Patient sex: M
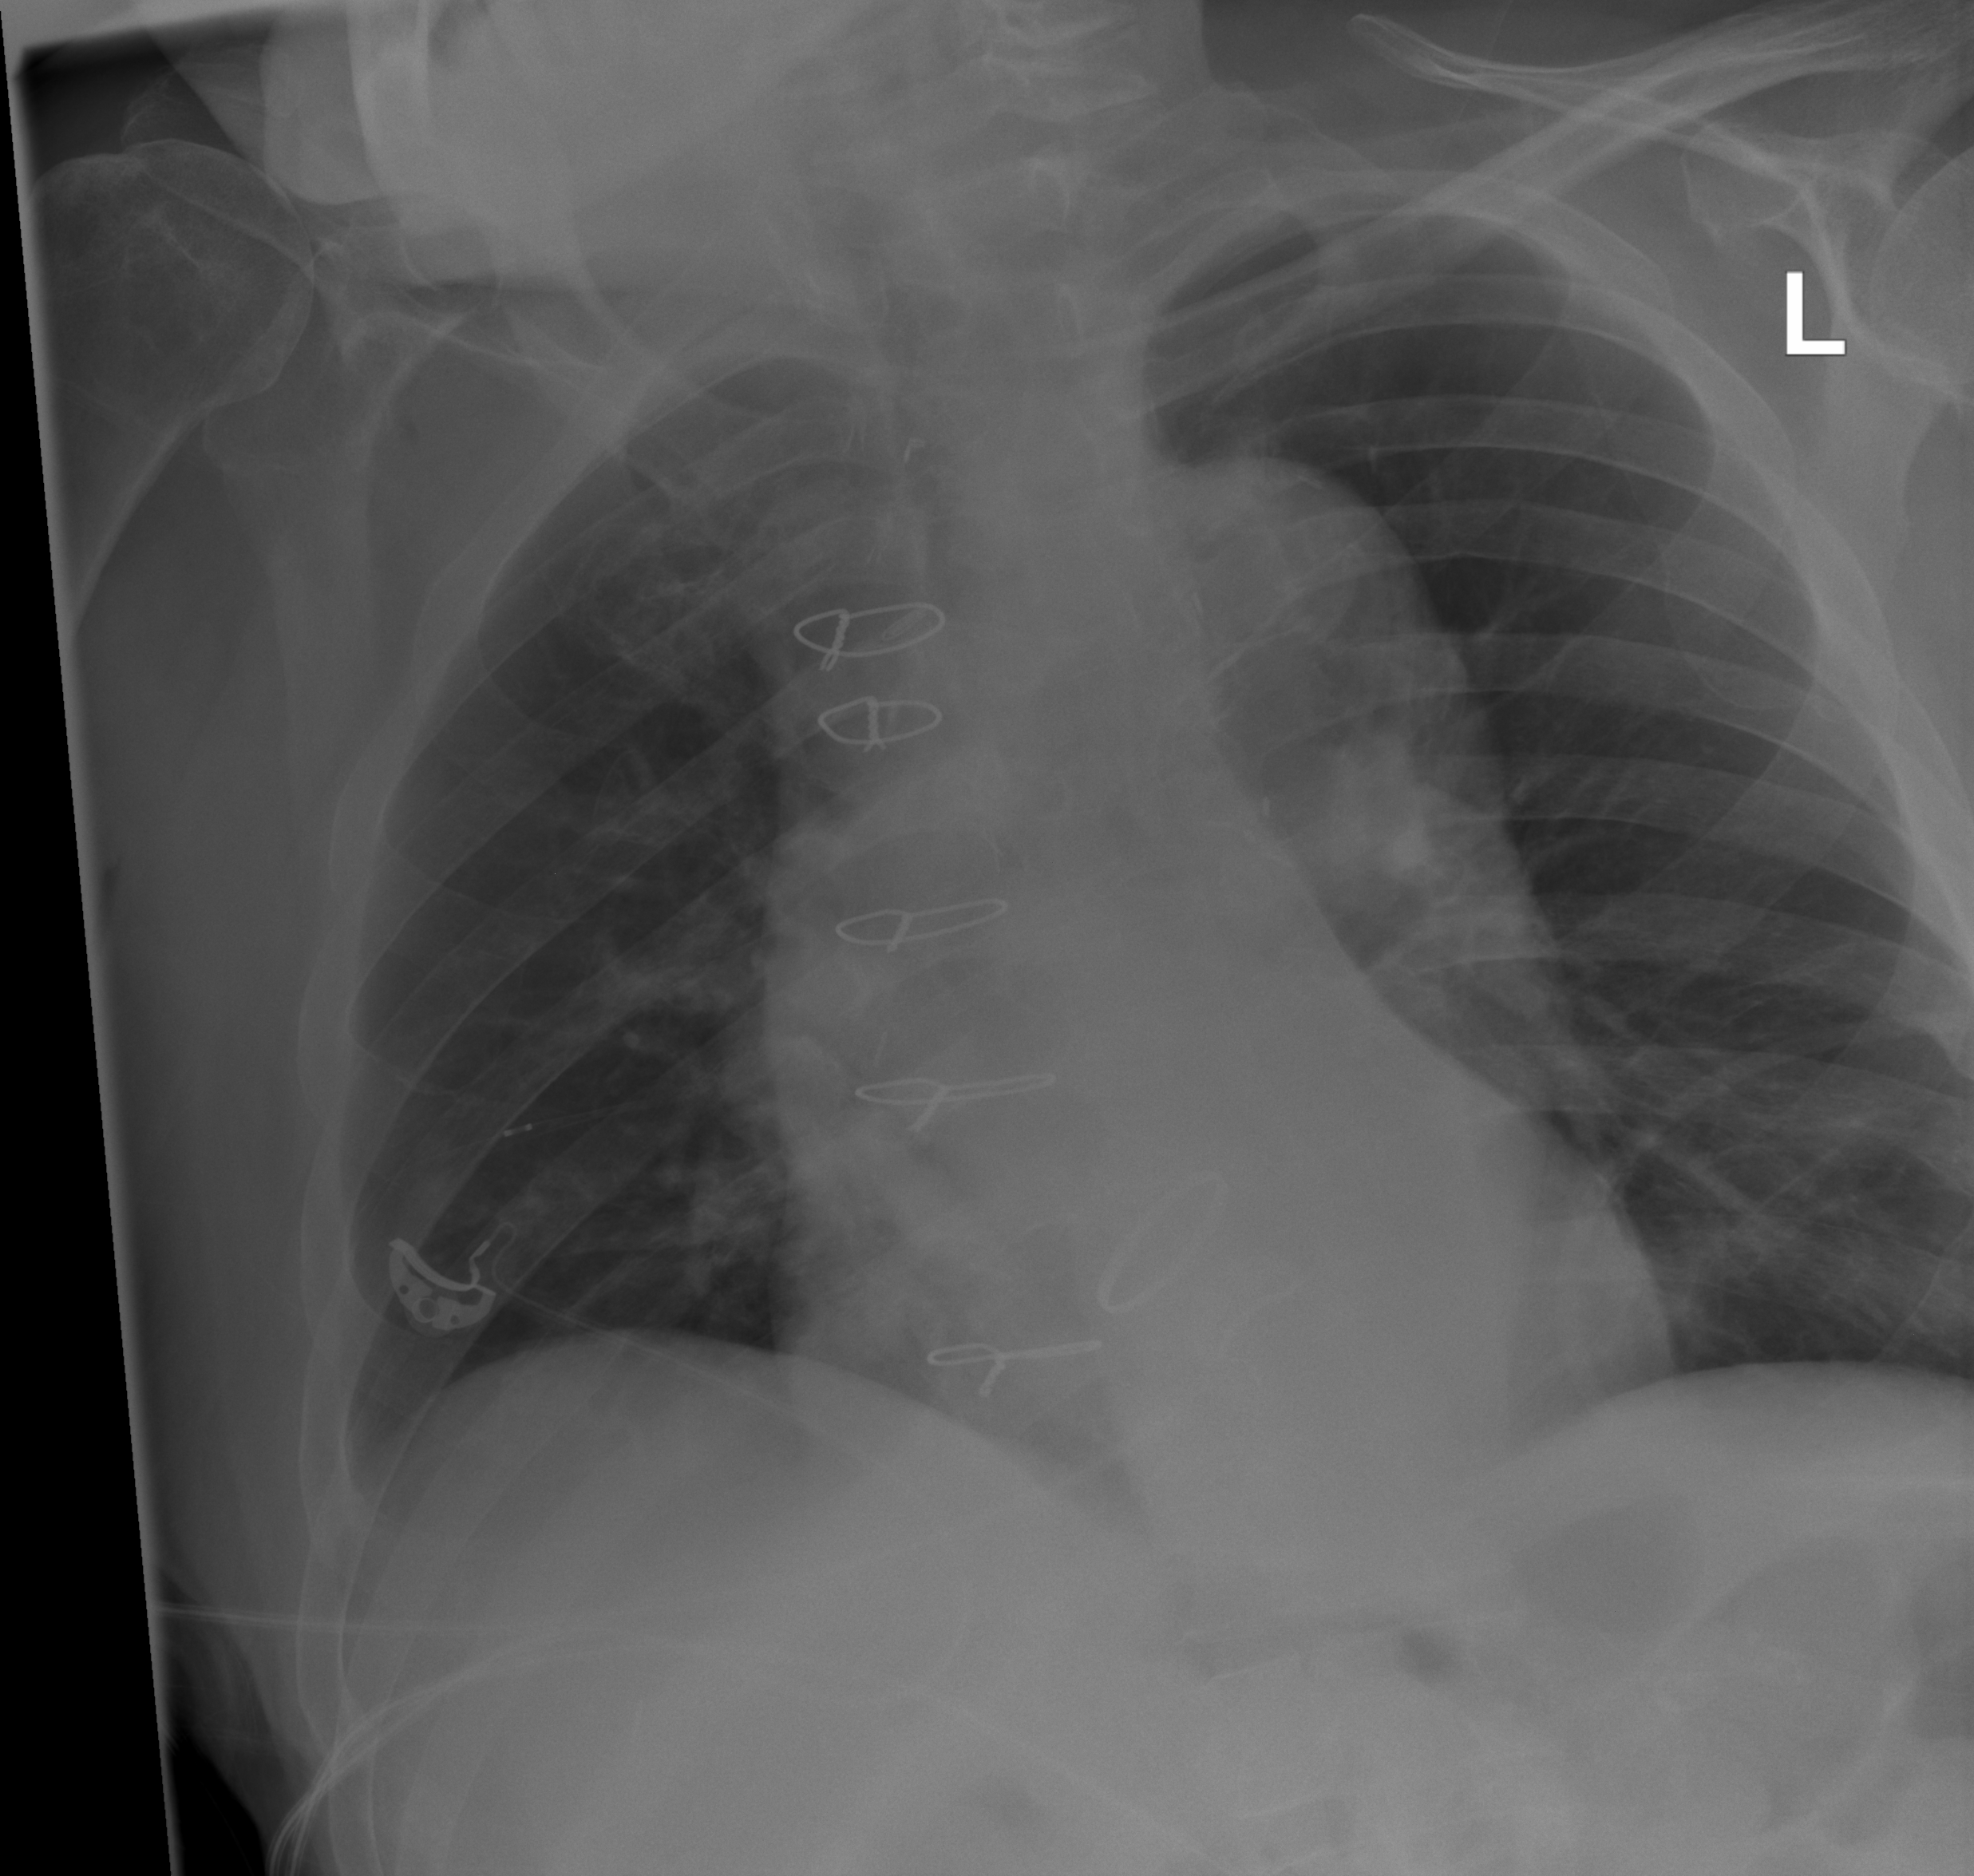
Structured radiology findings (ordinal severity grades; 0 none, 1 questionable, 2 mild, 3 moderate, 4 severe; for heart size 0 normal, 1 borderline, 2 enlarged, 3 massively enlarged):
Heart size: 0
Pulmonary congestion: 0
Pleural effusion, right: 0
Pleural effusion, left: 0
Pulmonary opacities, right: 0
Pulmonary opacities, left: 0
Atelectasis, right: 1
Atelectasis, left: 1